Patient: sex M, age 60
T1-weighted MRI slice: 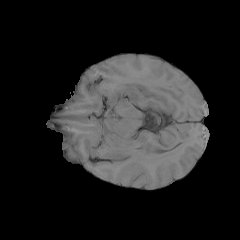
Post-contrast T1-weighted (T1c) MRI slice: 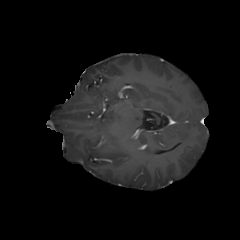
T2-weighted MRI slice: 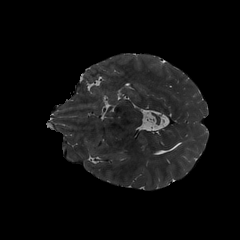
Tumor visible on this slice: no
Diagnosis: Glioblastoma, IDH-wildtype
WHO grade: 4